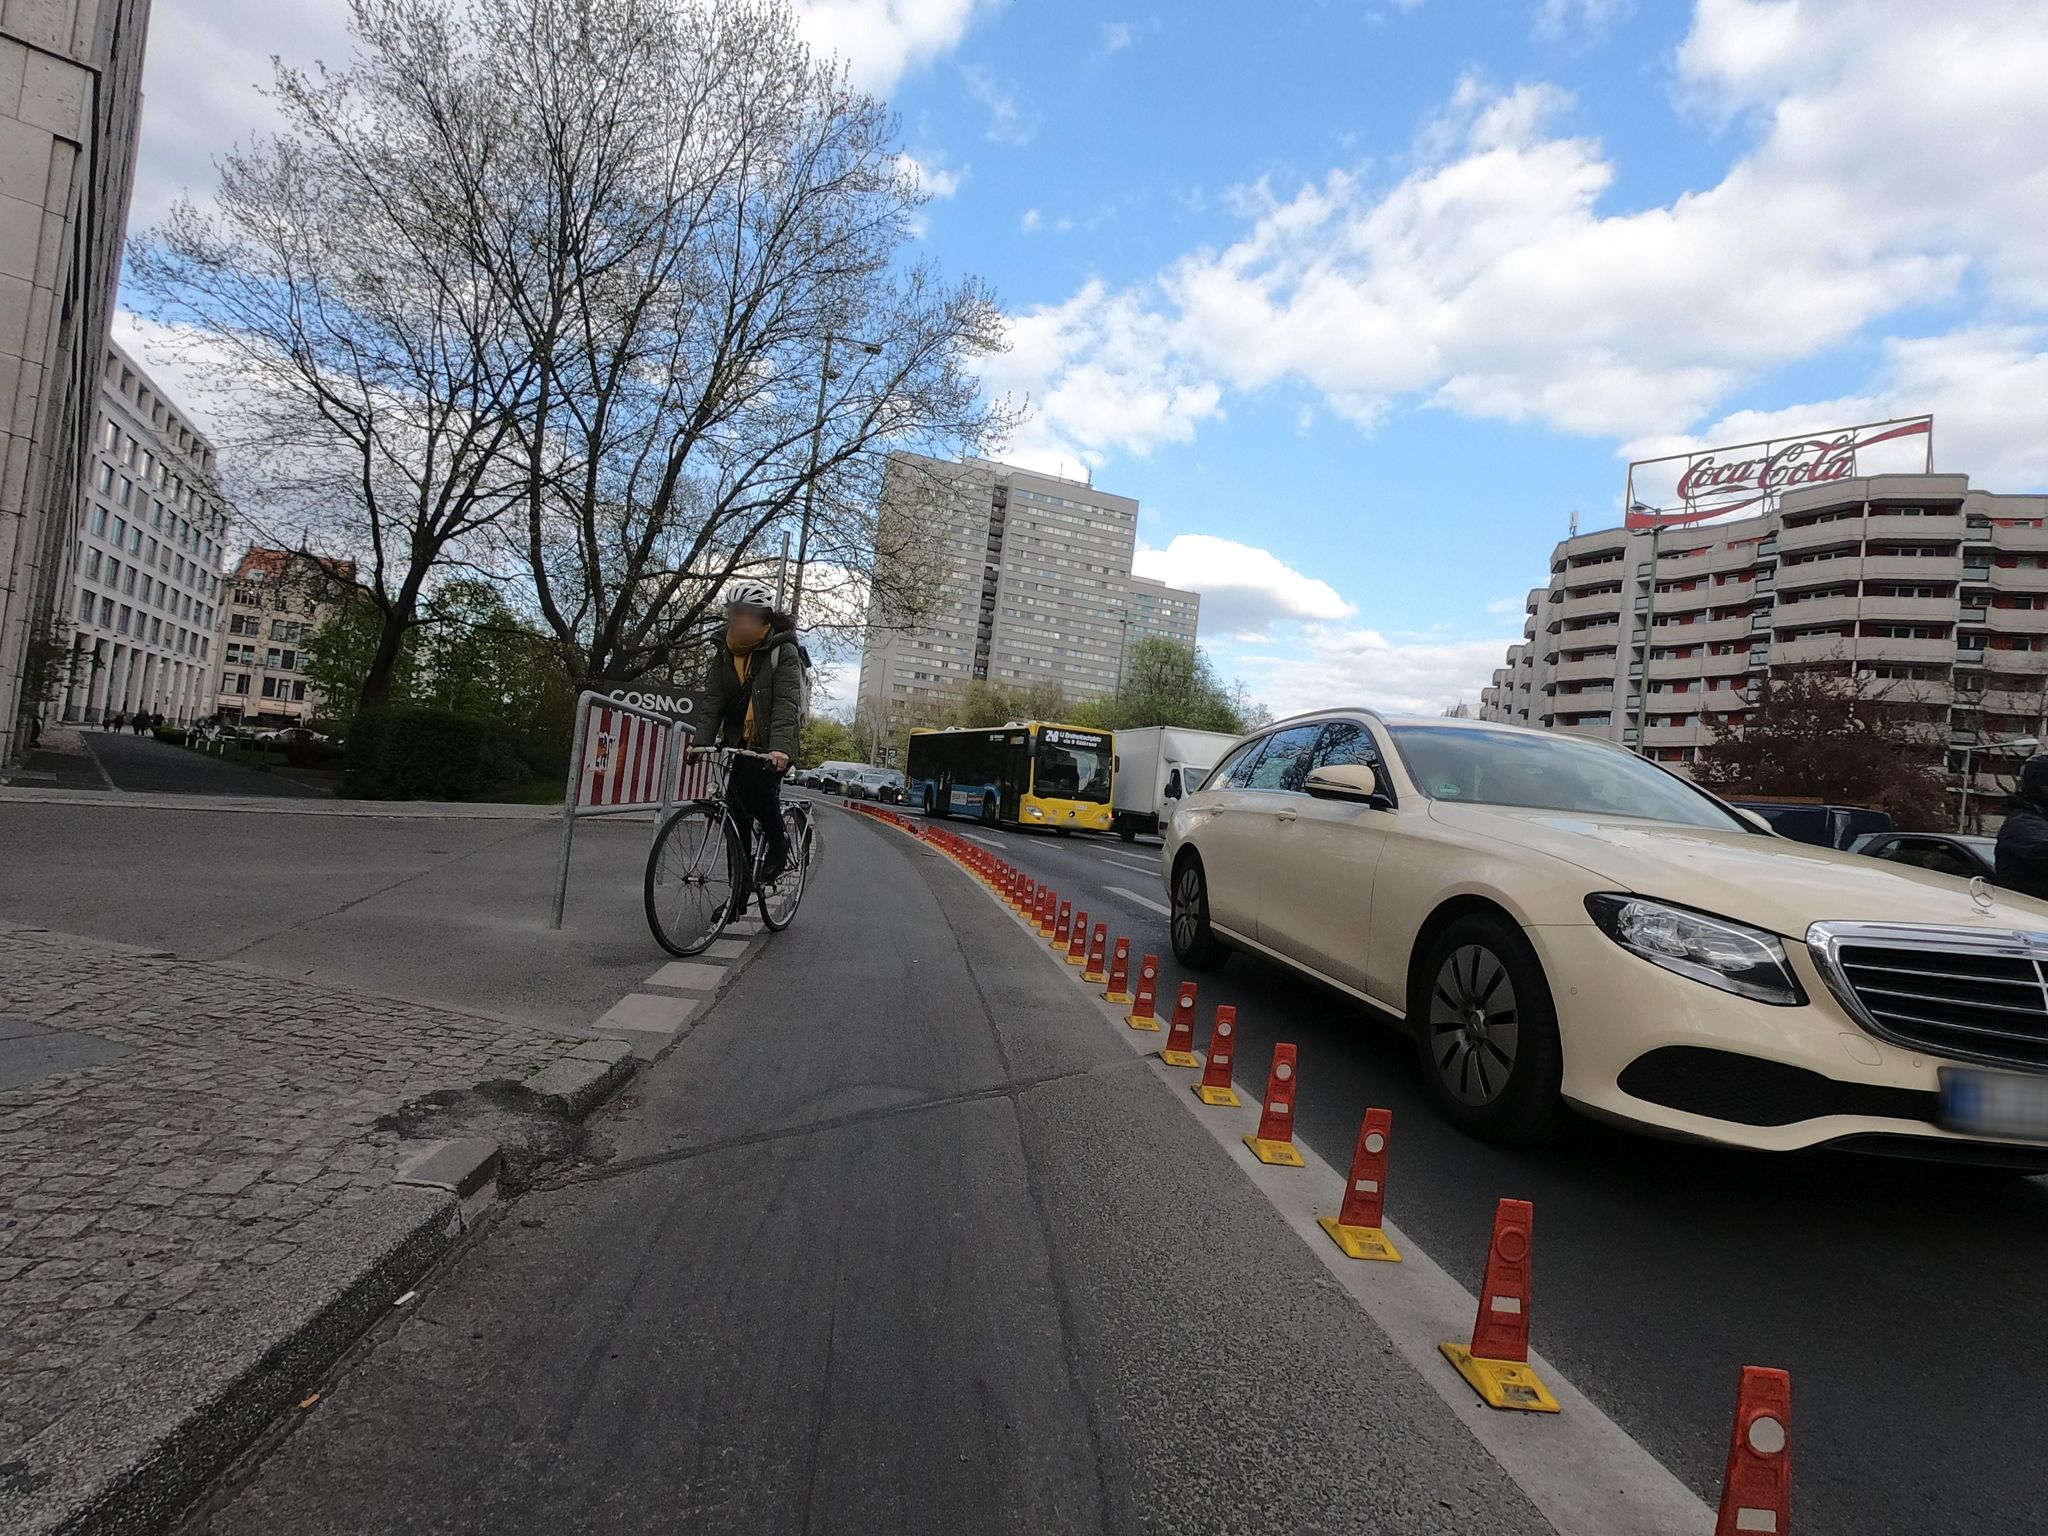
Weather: cloudy
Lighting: day
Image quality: good
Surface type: cycling surface
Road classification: cycleway, service
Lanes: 3
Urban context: urban centre
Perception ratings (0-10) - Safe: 6.63, Lively: 9.44, Beautiful: 2.78, Boring: 0.4, Depressing: 0.79, Wealthy: 5.84